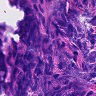
Metastatic tissue present: no